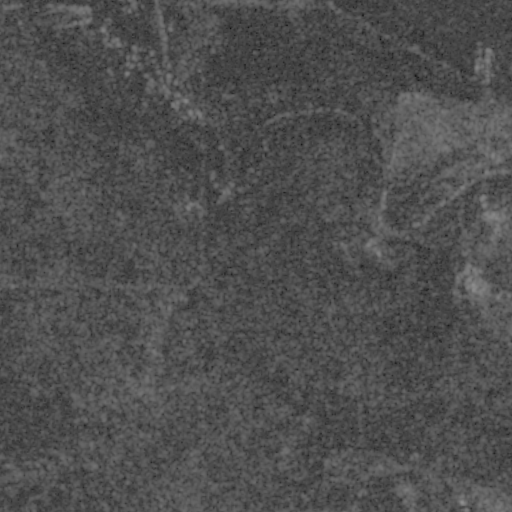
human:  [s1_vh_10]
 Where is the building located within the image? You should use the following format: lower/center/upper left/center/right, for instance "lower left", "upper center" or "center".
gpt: The building is located in the right of the image.
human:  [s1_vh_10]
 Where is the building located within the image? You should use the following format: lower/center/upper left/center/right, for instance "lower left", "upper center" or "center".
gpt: The building is located in the right of the image.
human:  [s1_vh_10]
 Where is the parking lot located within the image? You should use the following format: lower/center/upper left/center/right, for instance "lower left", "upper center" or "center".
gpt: There is no parking lot in the image.

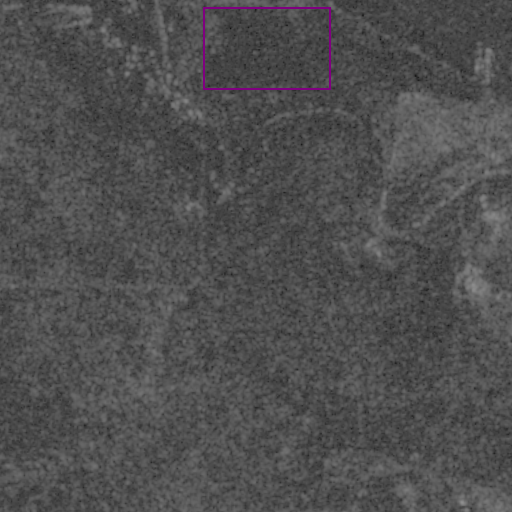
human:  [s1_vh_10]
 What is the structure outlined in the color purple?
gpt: The structure outlined in purple is a crop field.
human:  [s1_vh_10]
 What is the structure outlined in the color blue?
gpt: There is no blue outline.